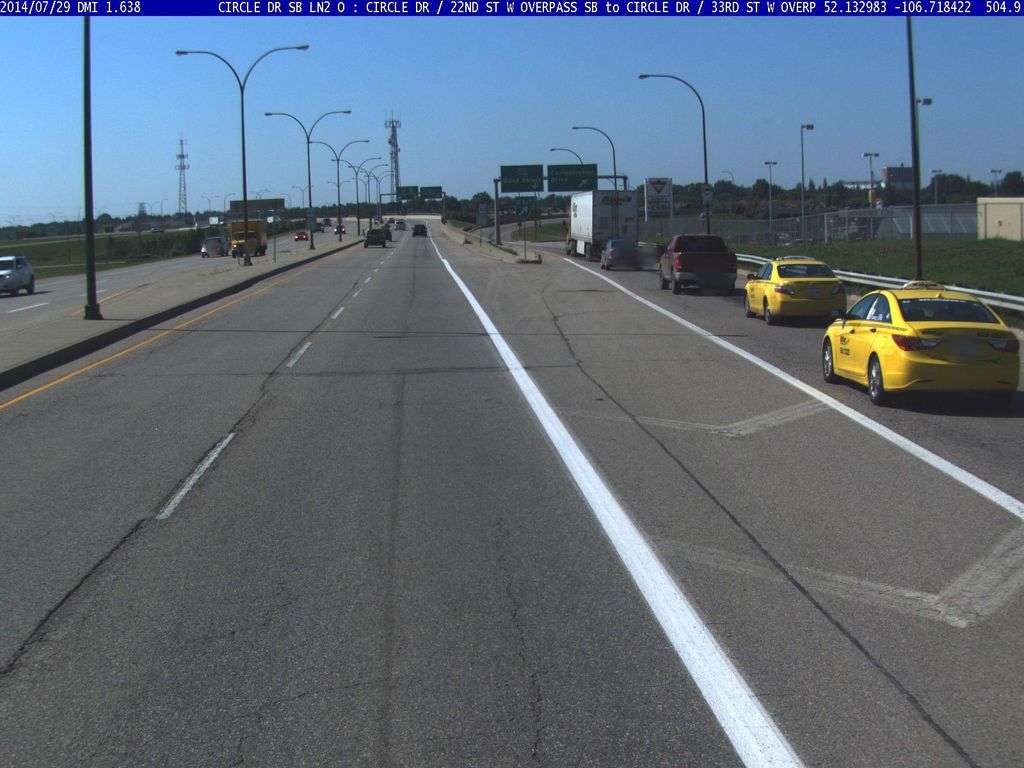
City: saskatoon